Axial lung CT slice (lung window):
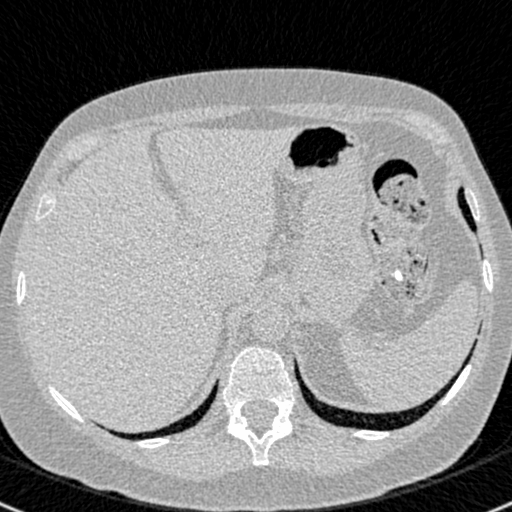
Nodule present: no